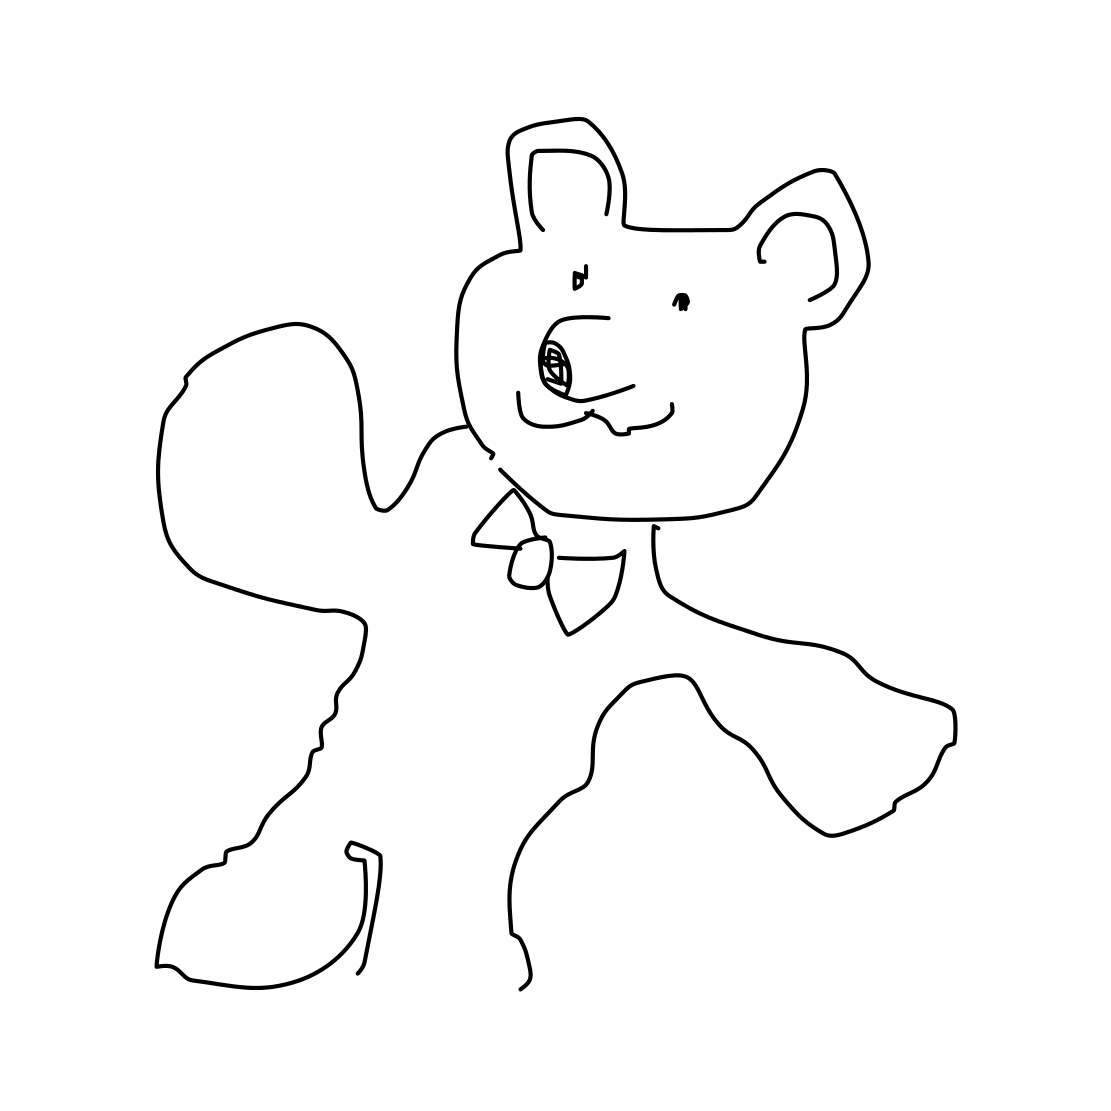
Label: teddy-bear